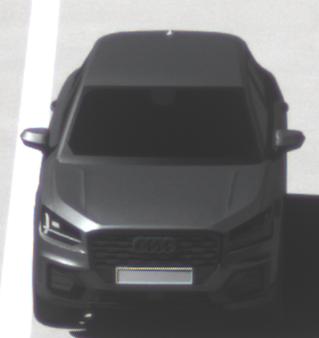
Make: Audi
Model: Q2
Model produced from: 2016
Model produced until: 2020
Doors: 5
Color: gray
Road condition: dry road
Daytime: midday
Contrast: high contrast